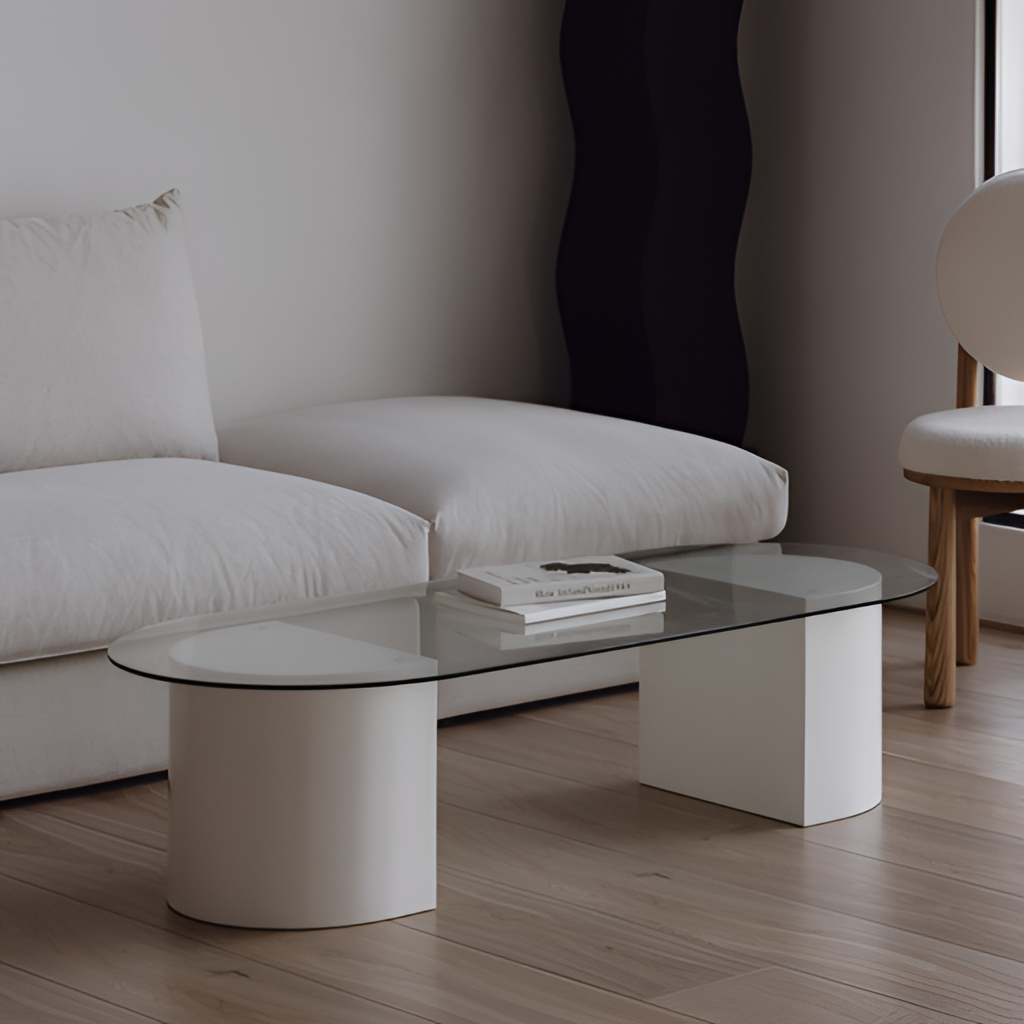
glass coffee table, living room, light wood flooring, with plank pattern, contemporary, paint wallpaper, with solid pattern